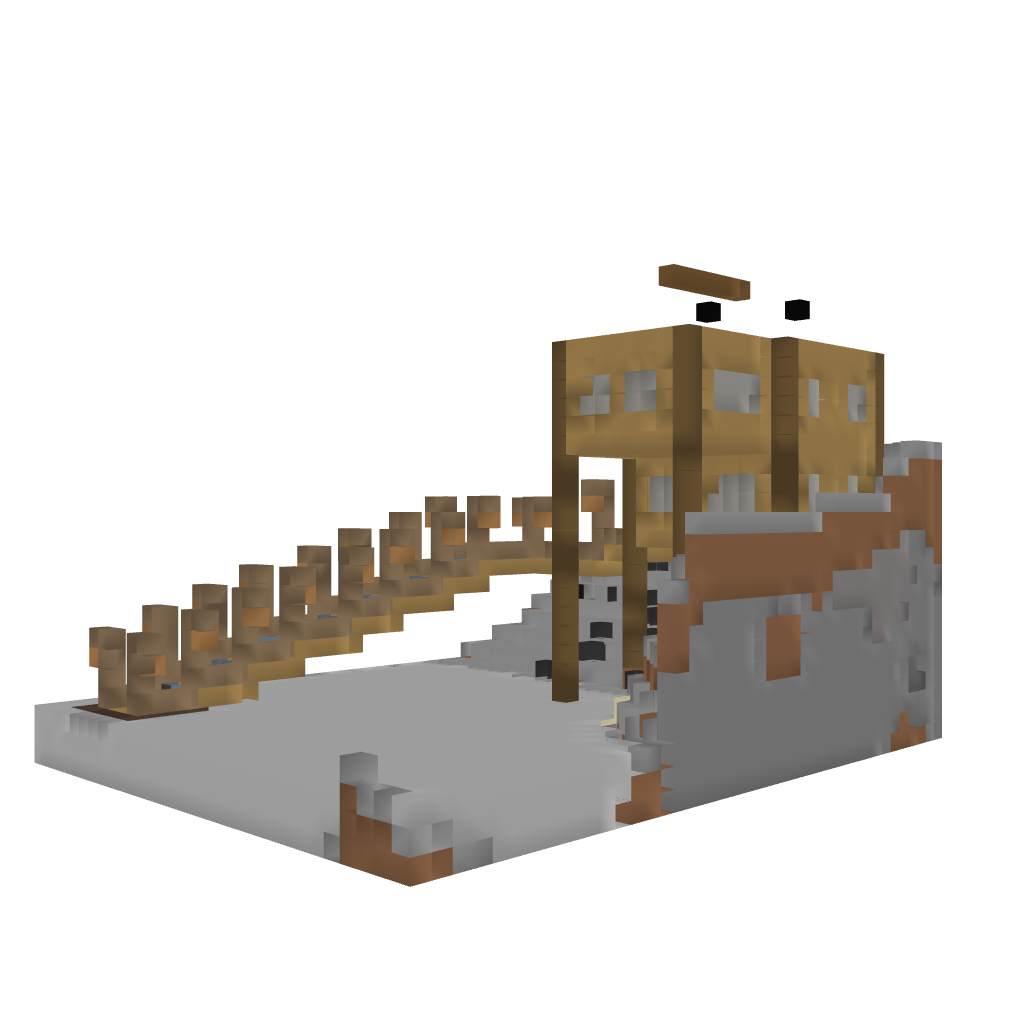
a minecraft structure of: Mountainside Cottage